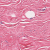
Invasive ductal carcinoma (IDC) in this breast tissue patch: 0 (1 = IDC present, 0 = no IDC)